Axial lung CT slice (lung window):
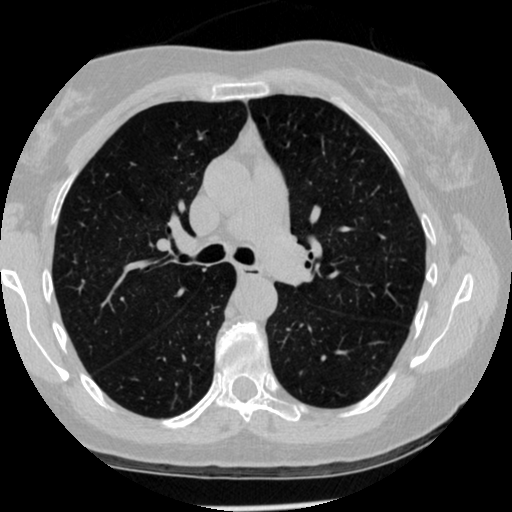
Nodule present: no